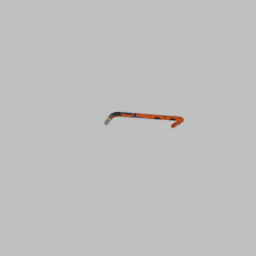
Label: architecture